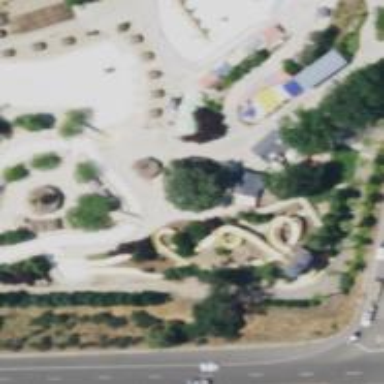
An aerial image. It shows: Water slide attraction.